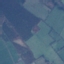
Label: Pasture